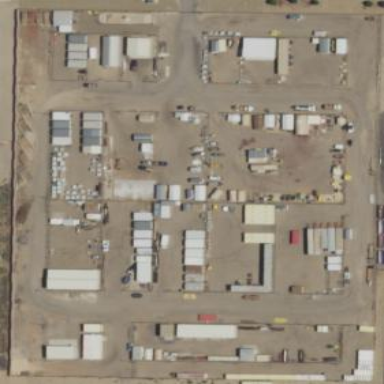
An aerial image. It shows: Industrial area.